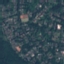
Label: Residential